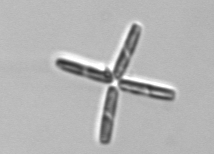
Label: Thalassionema